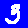
Digit: 3